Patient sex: M
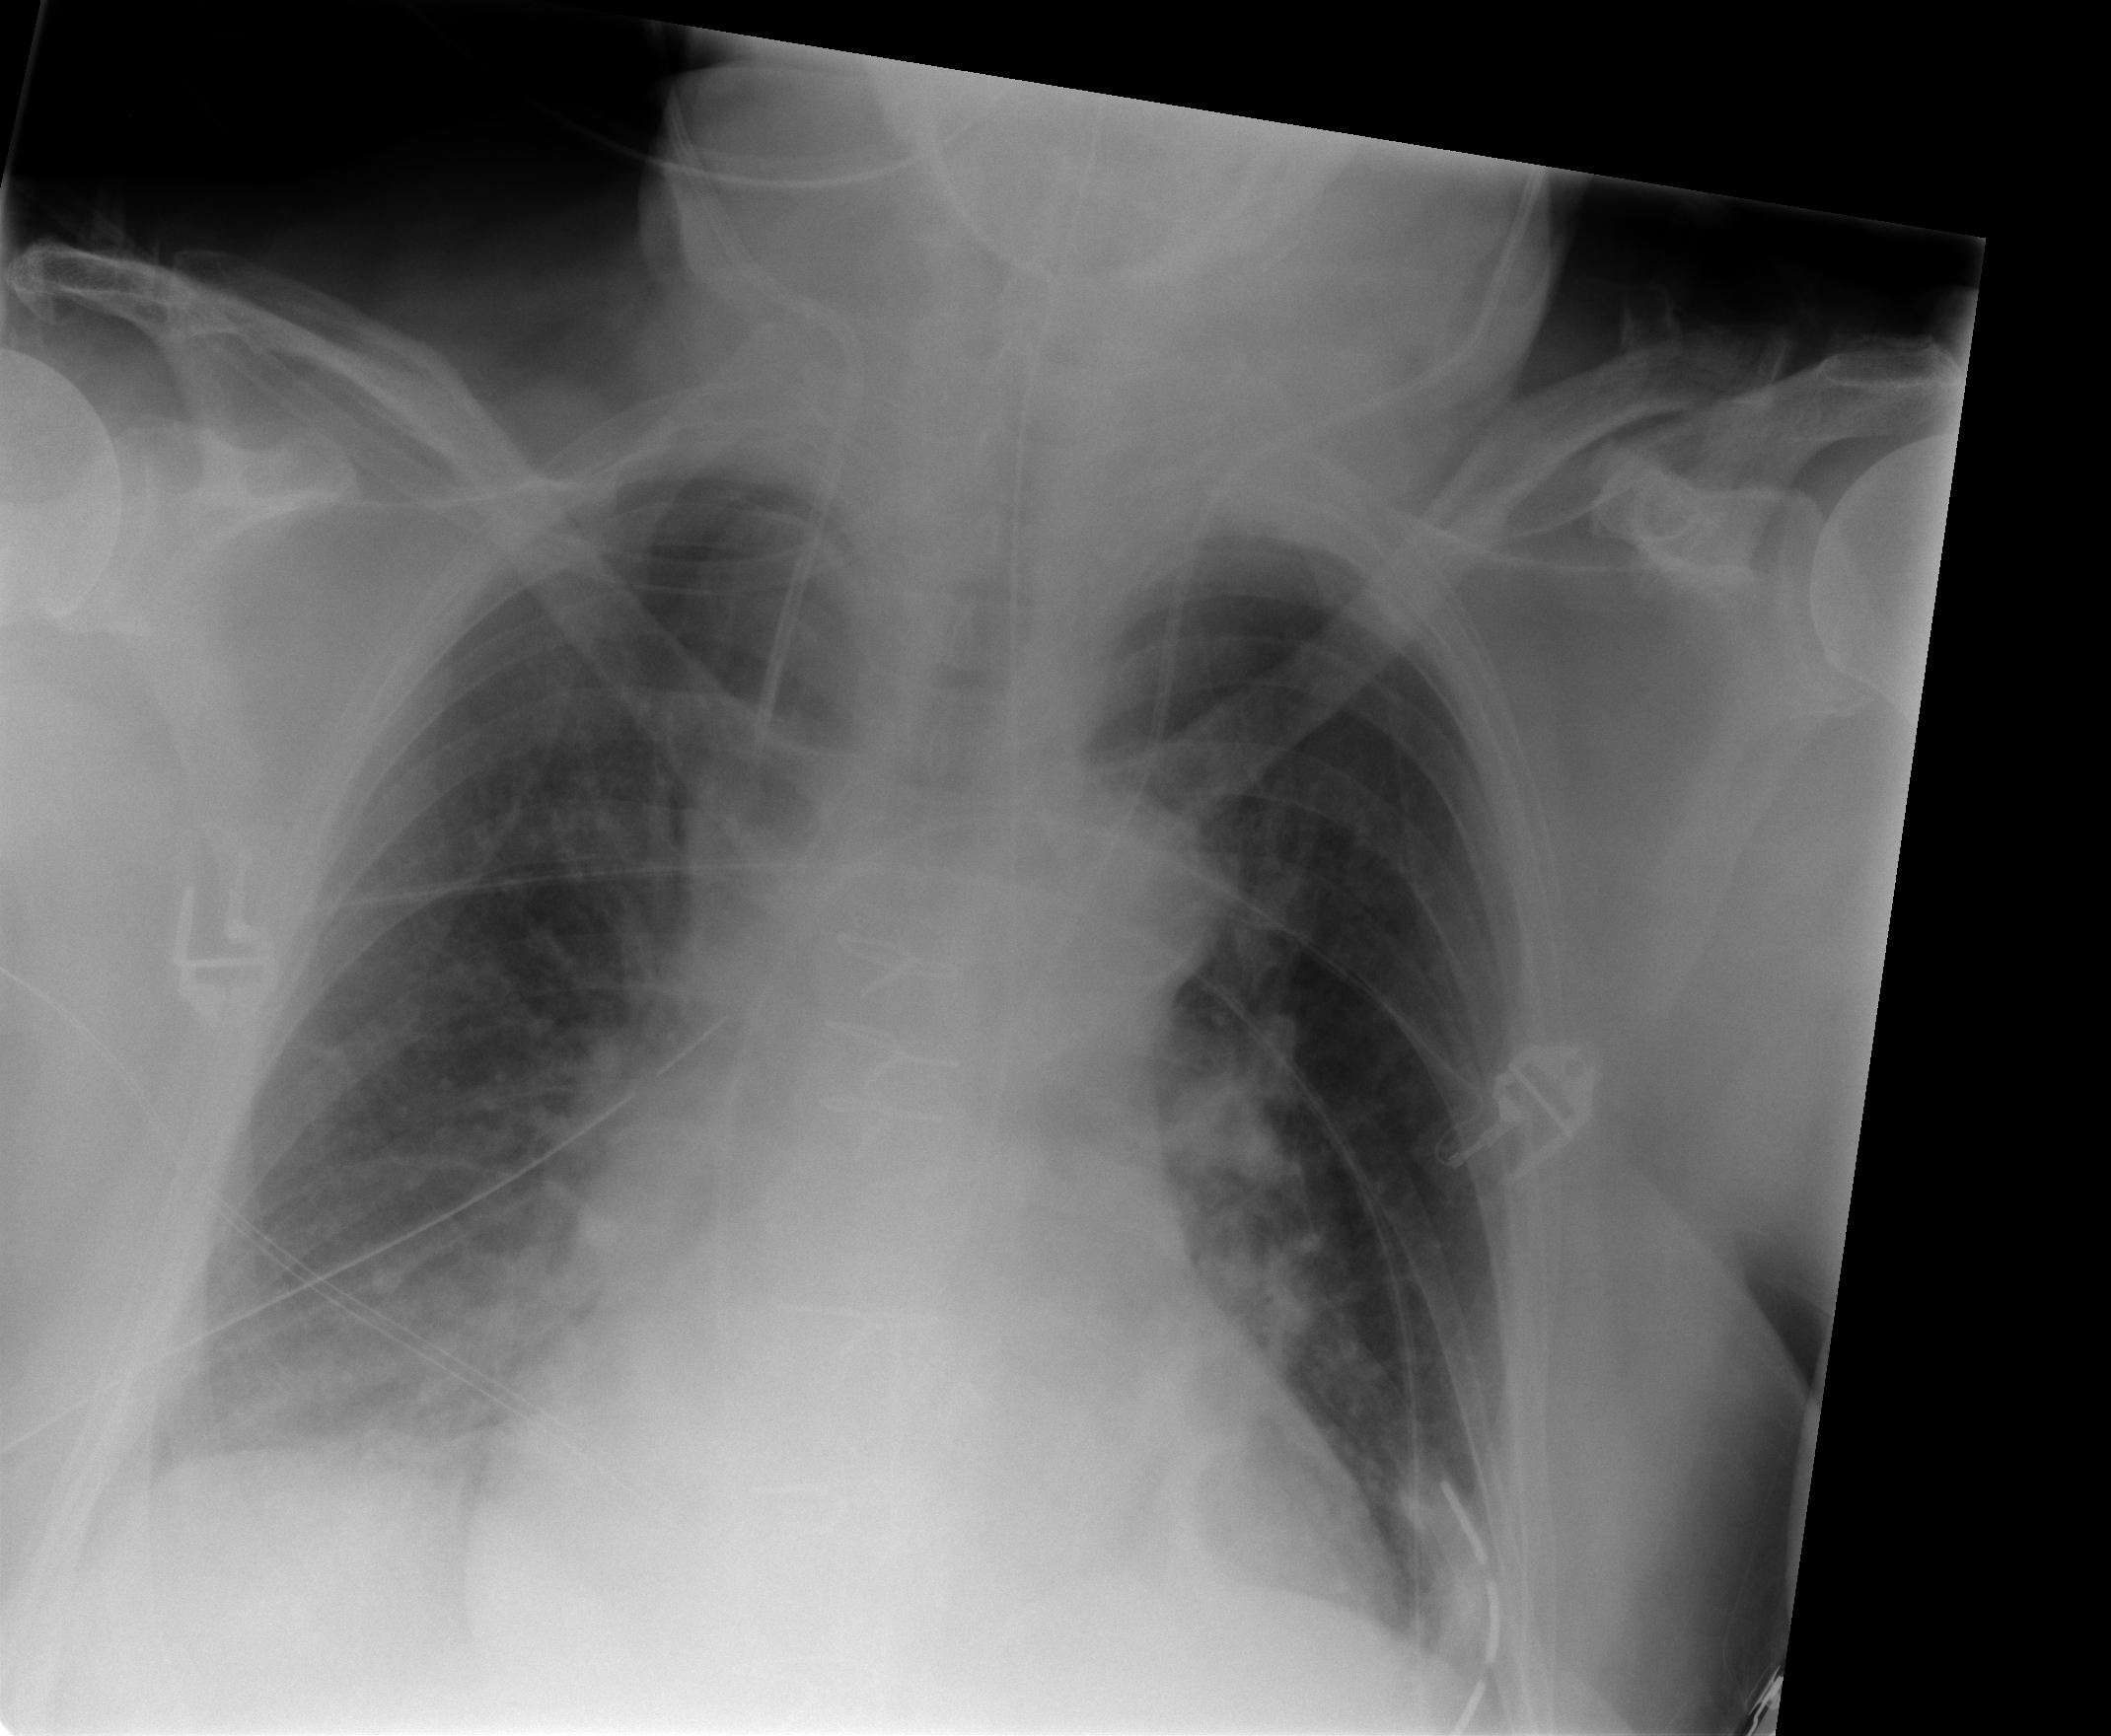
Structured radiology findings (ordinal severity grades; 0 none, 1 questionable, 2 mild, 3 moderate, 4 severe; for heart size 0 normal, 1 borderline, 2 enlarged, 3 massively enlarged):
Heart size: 2
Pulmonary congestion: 2
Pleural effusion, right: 2
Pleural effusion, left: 0
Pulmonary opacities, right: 0
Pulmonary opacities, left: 0
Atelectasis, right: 2
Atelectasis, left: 2